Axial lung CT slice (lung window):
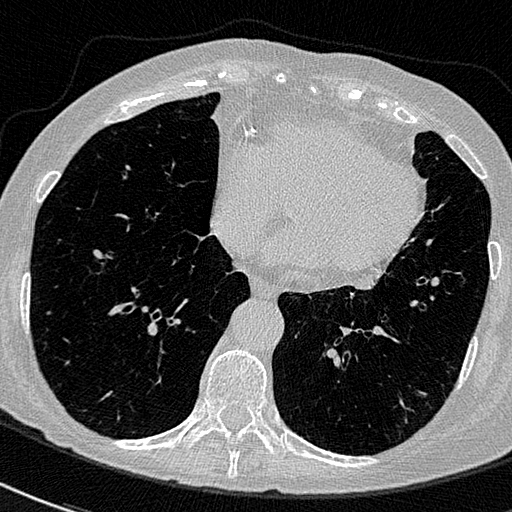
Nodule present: no